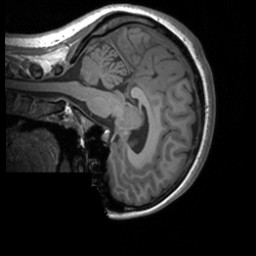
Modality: T1w
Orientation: sagittal
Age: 25
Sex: female
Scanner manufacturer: siemens
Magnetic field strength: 3 T
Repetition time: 1.9 s
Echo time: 0.00226 s